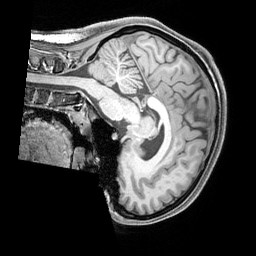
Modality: T1w
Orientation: sagittal
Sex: female
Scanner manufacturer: siemens
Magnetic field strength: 3 T
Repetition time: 2.3 s
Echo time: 0.00226 s